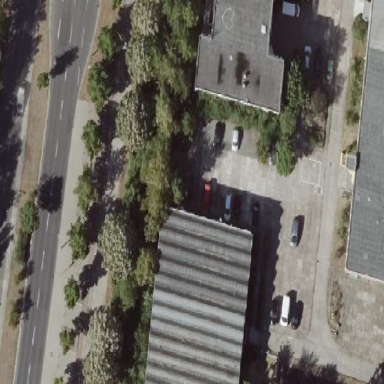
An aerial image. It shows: Flat roofed building which is sports centre.